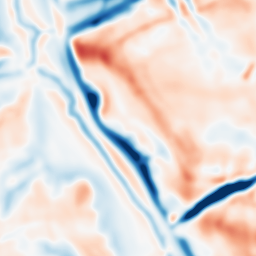
Category: multiscale
Decomposition family: dog
Decomposition parameters: sigma_low: 3
sigma_high: 10
Upsampling method: lanczos
Upsampling parameters: scale: 8
Upsampling scale: 8